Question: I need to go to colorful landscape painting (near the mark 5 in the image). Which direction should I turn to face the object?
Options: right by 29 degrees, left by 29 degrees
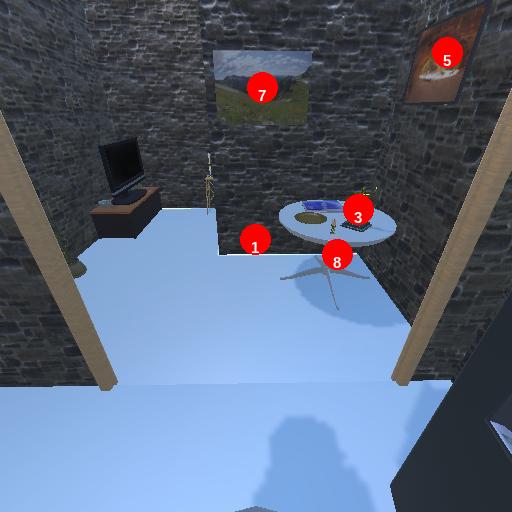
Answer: right by 29 degrees